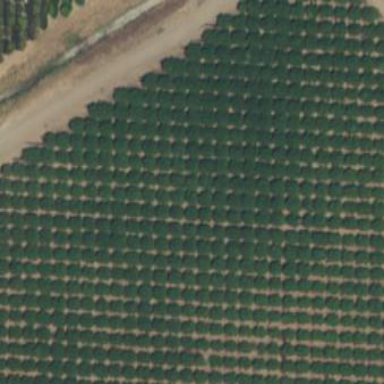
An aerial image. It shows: Orange orchard with rows of vibrant orange trees.